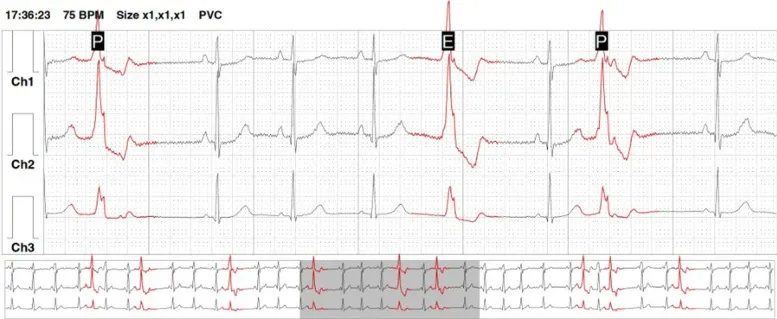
An example of a holter-ECG recording showing premature ventricular contractions arranged into ventricular bigeminy episodes.
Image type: electrography (ekg)